Question: I'm creating a app where i want the same searchBar colors as in the Music App in IOS. I'm wondering how do i change the field of the searchBar, i've searched around for this, but could not find anything that works. Here is a image

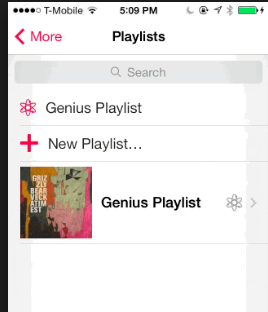
Answer: Try this:
'''
var textField = searchBar.valueForKey("searchField") as UITextField
textField.backgroundColor = UIColor.redColor()
'''